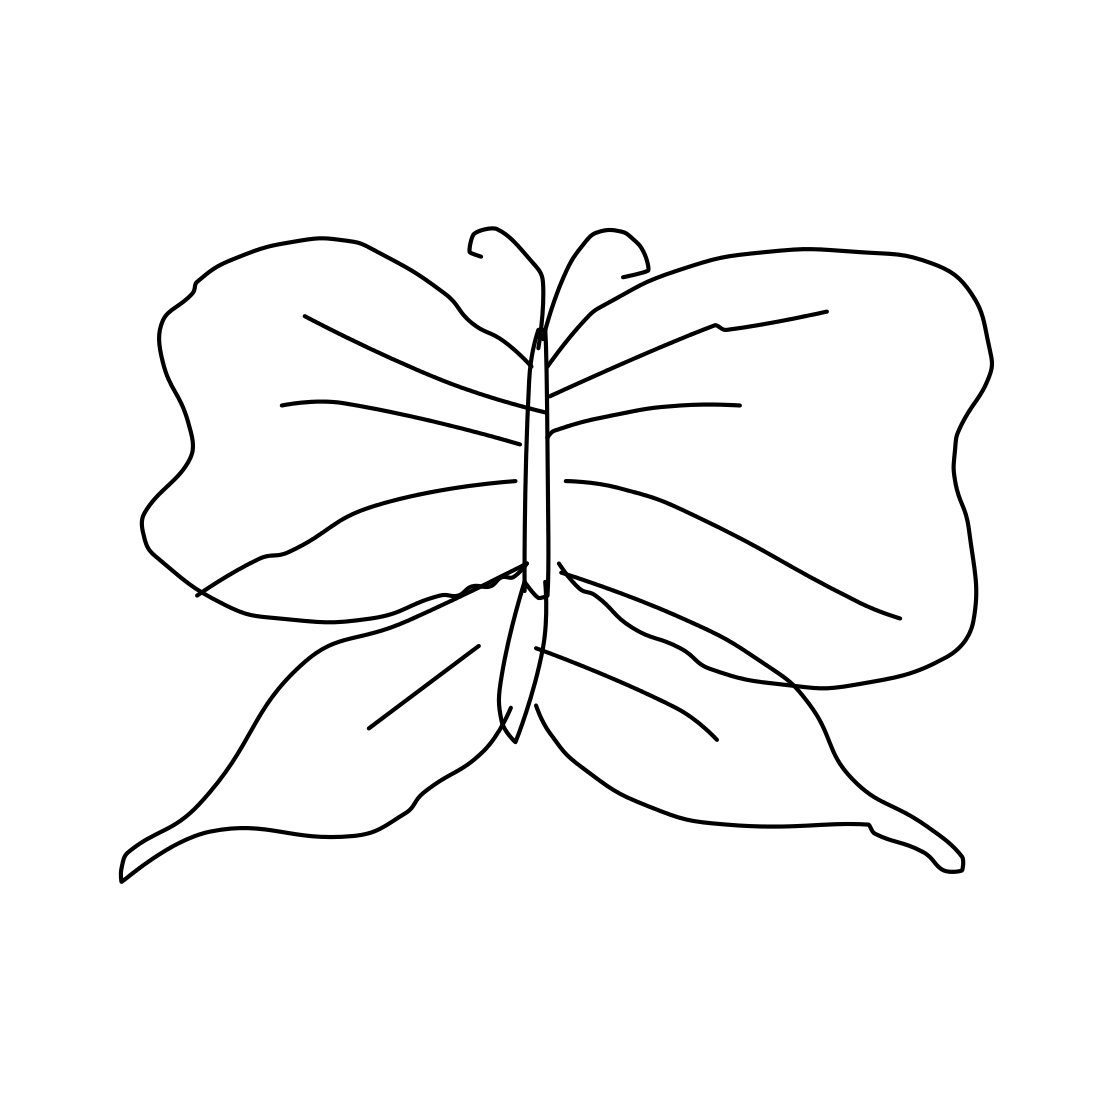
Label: butterfly